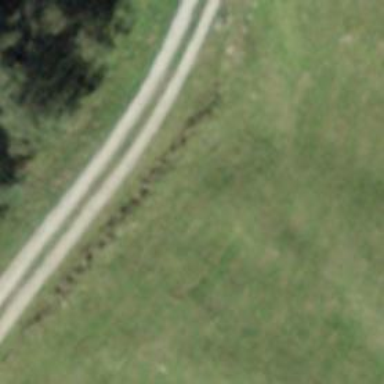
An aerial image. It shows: Track with grade3 tracktype.